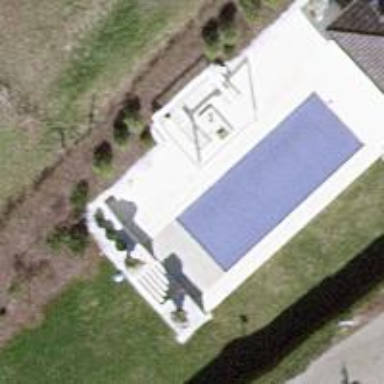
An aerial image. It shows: Outdoor swimming pool in leisure land area.